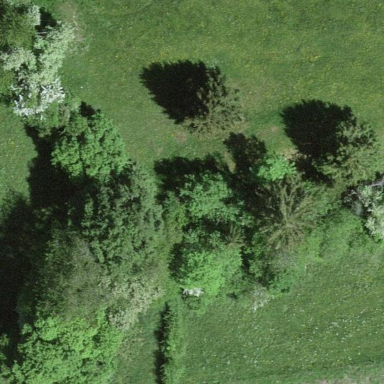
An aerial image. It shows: Forest area.